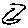
Label: zigzag